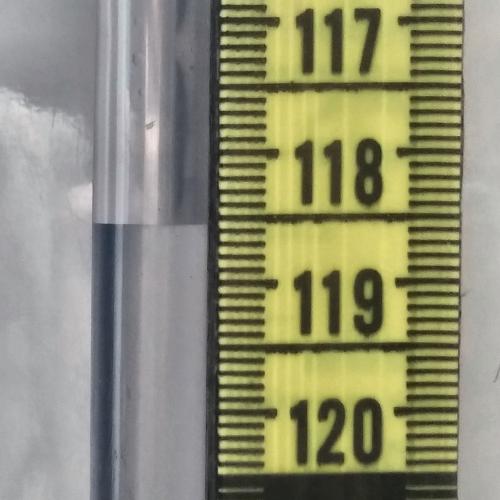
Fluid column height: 118.6 cm